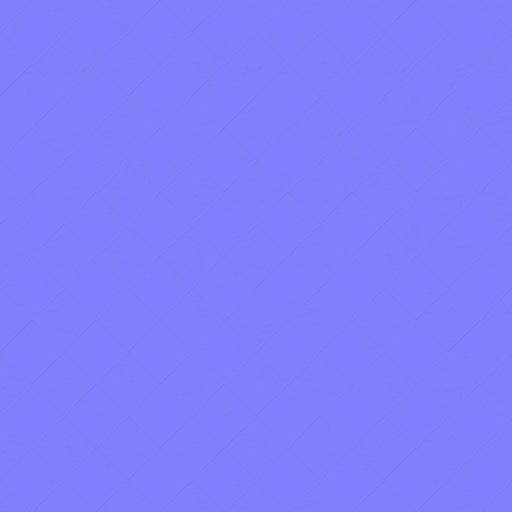
black marble rotated square tiled tiles tilted